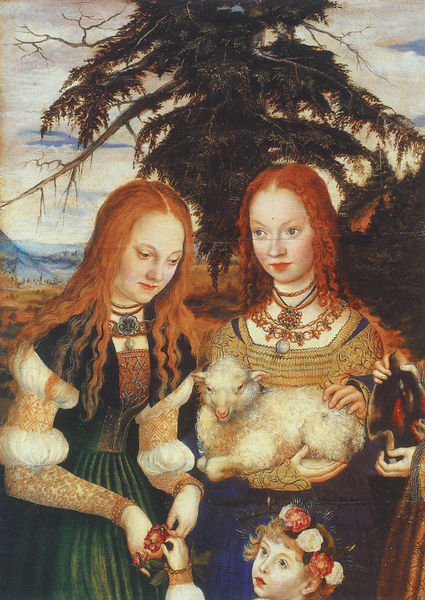
Titel: Katharinenaltar
Künstler: Lukas Cranach
Institution: Dresden, Gemäldegalerie Alte Meister
Schlagwörter: baum, blau, blätter, gemälde, himmel, meer, wolken, fluss, frauen, grün, landschaft, mädchen, blume, blumen, haar, hintergrund, kleid, kleider, mund, nase, schmuck, blick, blüte, rose, rosen, rot, tiere, malerei, symbolismus, hände, natur, zweige, gewand, gold, haare, reich, stickerei, adel, kind, locken, perle, renaissance, kinder, taille, kette, ornamente, junge, ring, schwestern, rothaarig, lamm, schaf, medaillon, ketten, fichte, tanne, kleinkind, streicheln, rote haare, blumenkranz, reichtum, blütenkranz, opferung, mandel, prunk, rosenkranz, lämmchen, ziege, rote, bube, zwilling, rotes haar, cranach, detailansicht, halsketten, verg, 1500, blumenkrone, tannenfarben